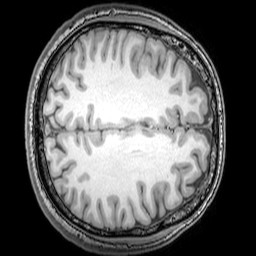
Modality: T1w
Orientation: axial
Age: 22
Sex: male
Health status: healthy
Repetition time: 0.081 s
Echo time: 0.037 s